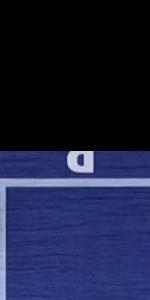
Label: Empty